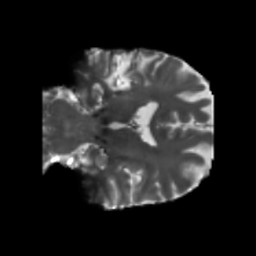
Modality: T2w
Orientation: coronal
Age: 55
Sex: male
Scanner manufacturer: siemens
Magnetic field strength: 3 T
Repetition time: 5.25 s
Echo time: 0.08 s